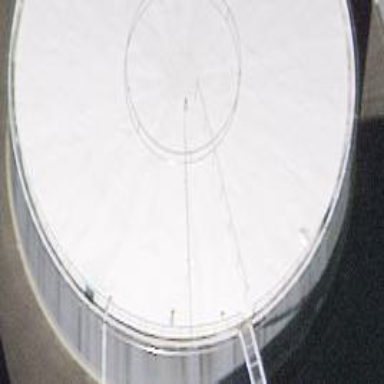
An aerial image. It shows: Industrial building with storage tank.